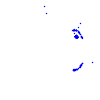
Particle: proton